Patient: sex M, age 48
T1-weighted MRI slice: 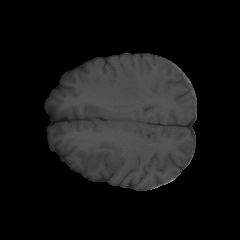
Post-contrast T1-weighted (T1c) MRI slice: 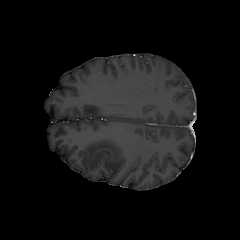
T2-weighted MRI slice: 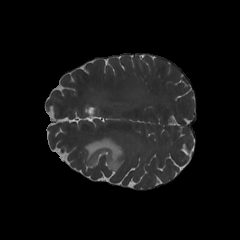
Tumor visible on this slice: yes
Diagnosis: Astrocytoma, IDH-mutant
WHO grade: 3